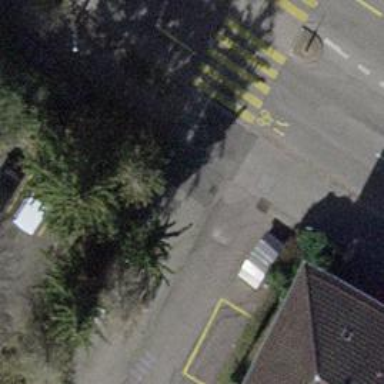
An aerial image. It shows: Uncontrolled crossing with table for traffic calming.